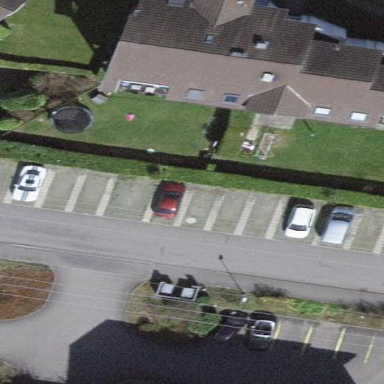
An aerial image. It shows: Parking available on the street side.